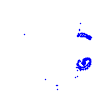
Particle: electron